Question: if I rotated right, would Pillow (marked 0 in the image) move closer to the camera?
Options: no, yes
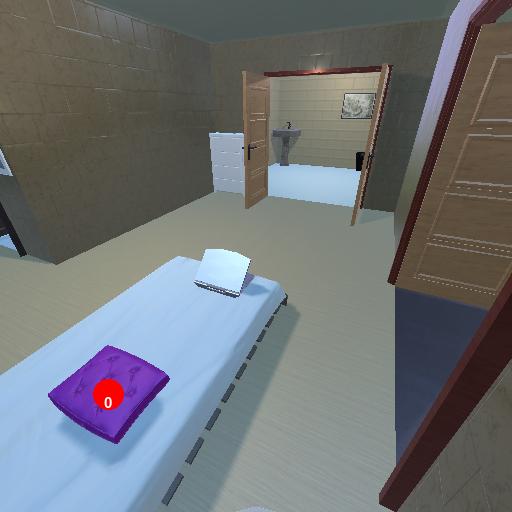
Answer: no